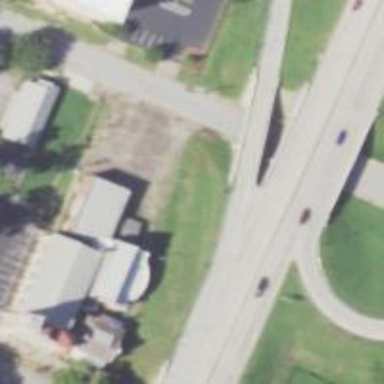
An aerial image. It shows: Trunk link highway bridge.